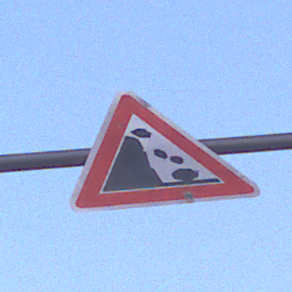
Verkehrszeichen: SteinschlagLinks
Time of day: SunriseSunset
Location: Outdoor (Nature)
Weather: Clear
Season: NotSpecified
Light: Natural